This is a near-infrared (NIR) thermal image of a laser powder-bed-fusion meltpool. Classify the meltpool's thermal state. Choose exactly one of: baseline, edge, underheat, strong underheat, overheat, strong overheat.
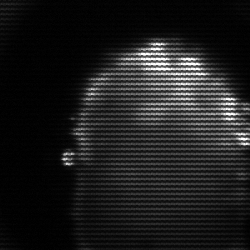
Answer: baseline